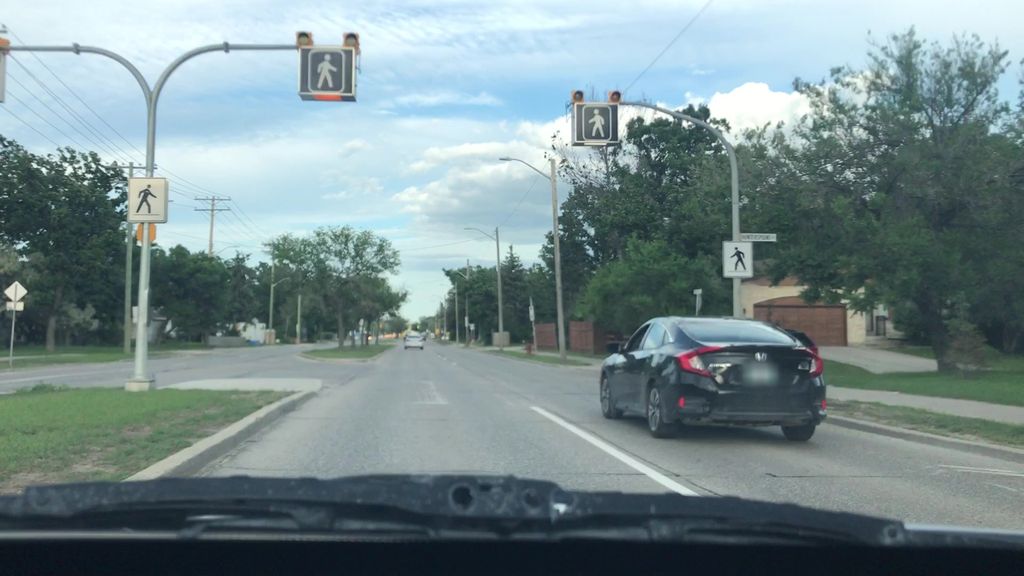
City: winnipeg